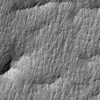
Atmospheric dust classification: not_dusty